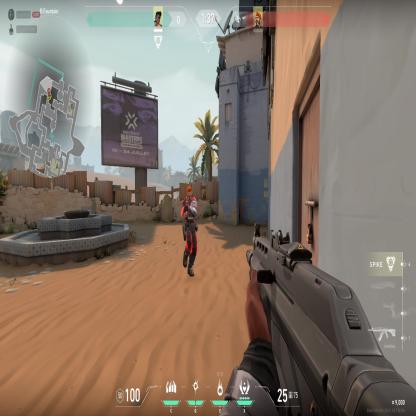
Label: enemy